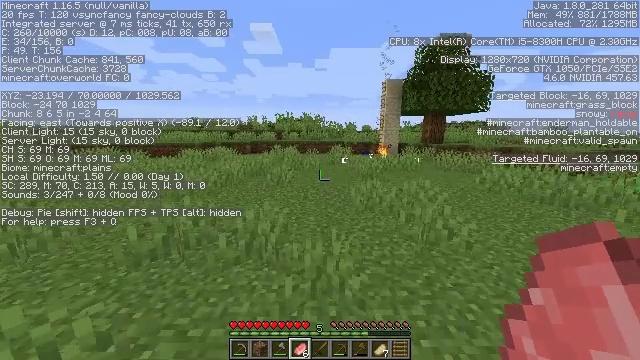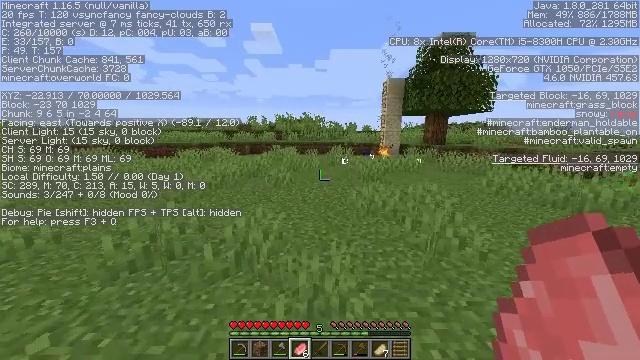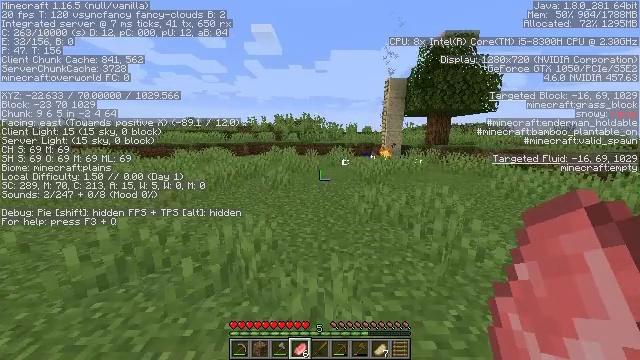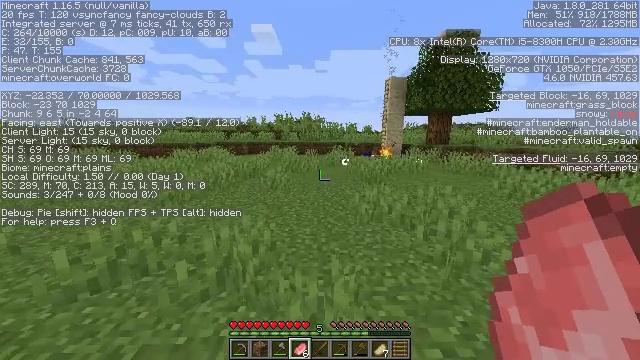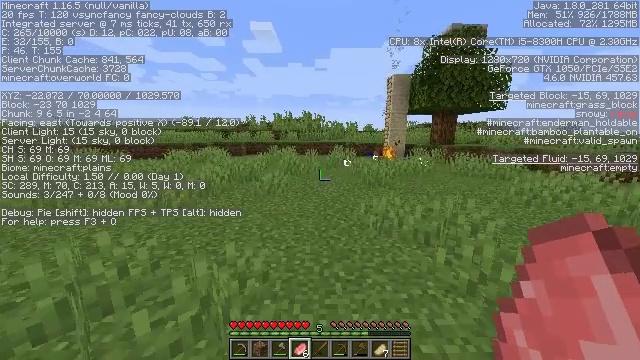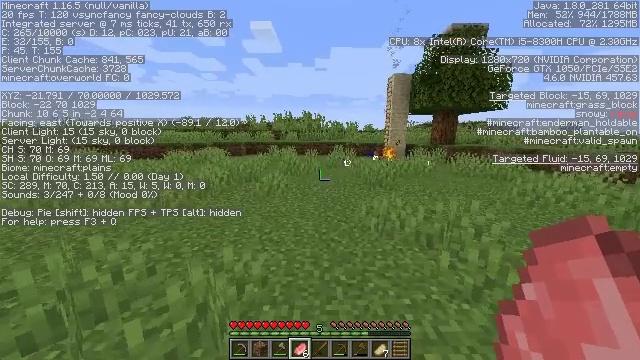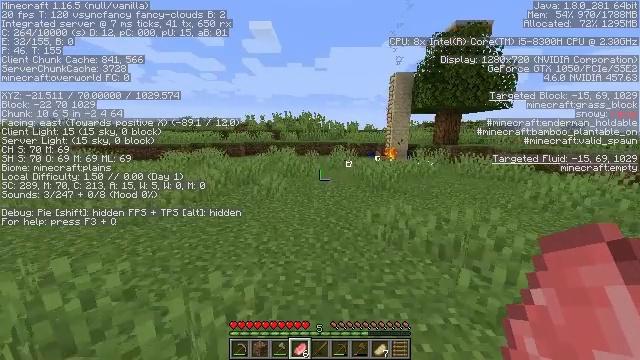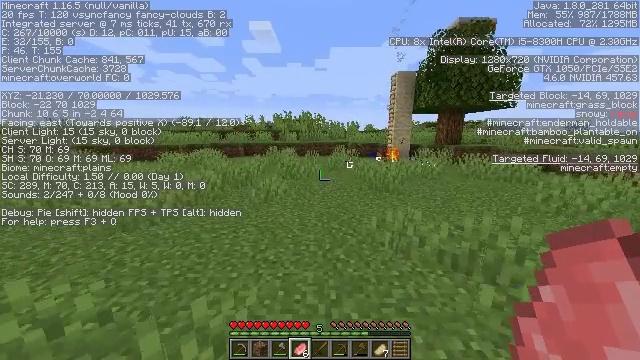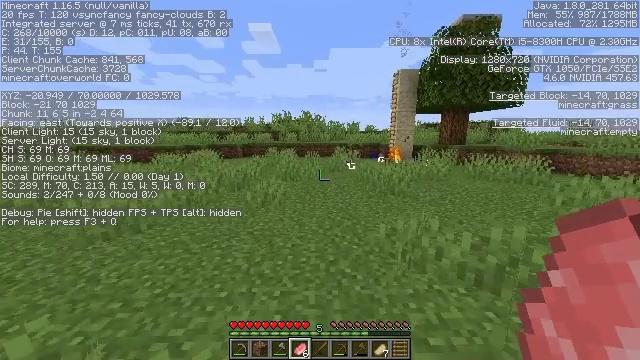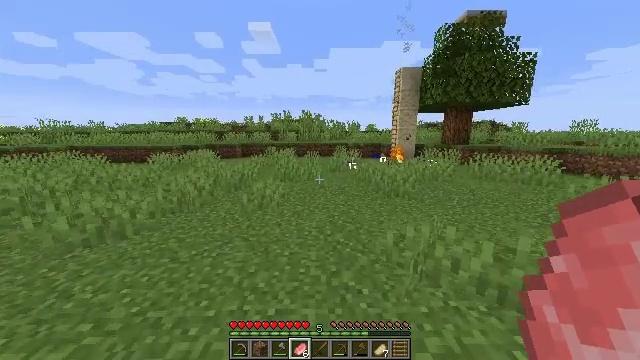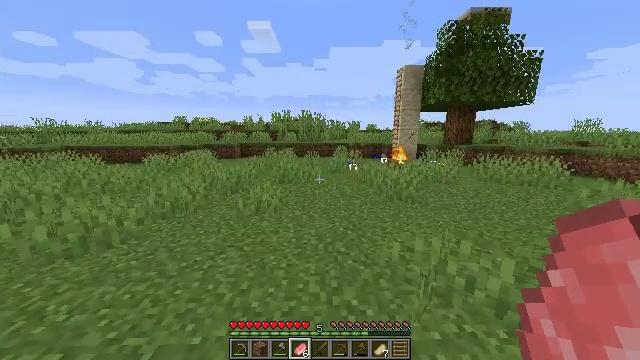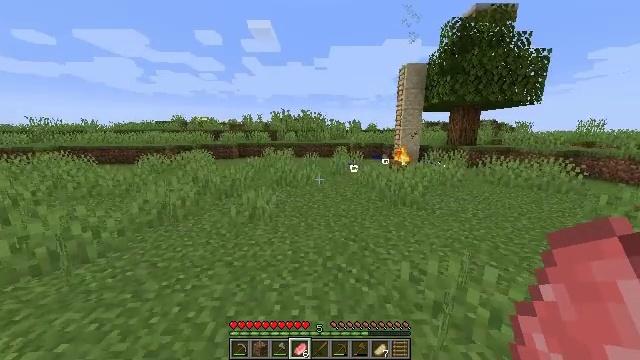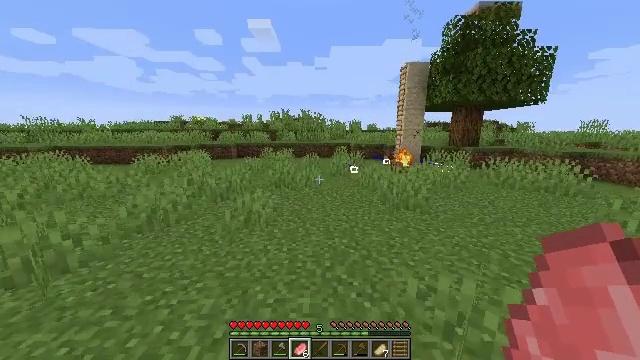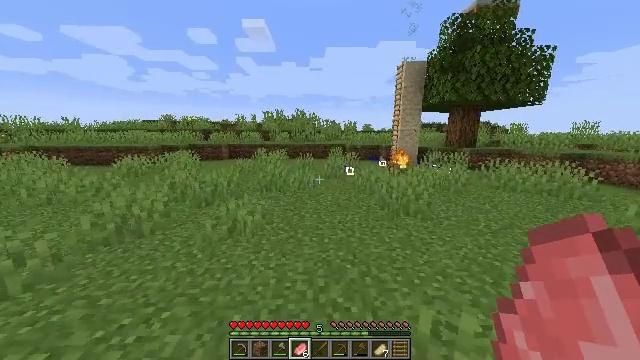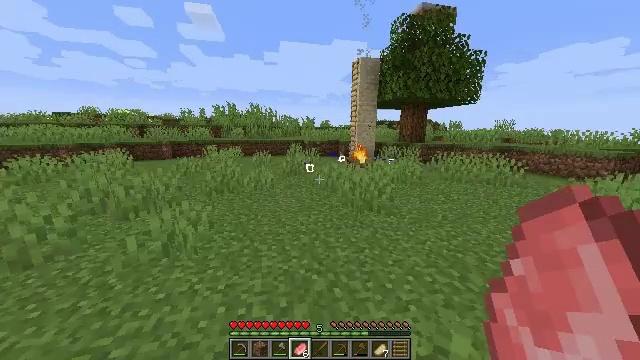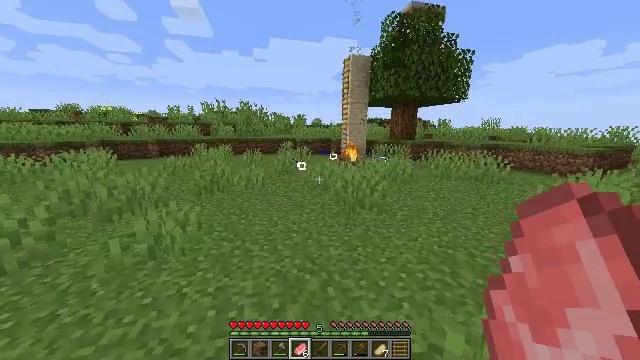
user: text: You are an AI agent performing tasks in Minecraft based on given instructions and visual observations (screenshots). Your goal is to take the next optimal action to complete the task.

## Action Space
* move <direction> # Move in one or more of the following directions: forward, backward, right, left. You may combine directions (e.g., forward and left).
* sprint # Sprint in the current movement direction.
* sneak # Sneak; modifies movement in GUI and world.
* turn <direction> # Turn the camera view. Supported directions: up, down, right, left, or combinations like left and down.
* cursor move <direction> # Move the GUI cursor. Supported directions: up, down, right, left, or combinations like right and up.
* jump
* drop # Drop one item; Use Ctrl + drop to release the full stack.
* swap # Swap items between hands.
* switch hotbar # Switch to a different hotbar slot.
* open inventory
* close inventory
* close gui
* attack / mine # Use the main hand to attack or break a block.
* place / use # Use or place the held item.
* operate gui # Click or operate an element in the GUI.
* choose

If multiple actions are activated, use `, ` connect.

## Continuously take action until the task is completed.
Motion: motion action
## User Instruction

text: Use a crafting table to create orange dye.
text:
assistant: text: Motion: move forward
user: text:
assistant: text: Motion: move forward
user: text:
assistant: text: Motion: move forward
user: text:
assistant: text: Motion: move forward
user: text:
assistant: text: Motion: move forward
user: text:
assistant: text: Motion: move forward
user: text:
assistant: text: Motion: move forward
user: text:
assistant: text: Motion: move forward
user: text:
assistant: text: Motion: move forward
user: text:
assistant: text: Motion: move forward
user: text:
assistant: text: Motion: move forward
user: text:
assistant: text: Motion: move forward
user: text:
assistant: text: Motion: move forward, turn right
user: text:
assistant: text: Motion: move forward, turn right and down
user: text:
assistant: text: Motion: move forward, turn right
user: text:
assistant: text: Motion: move forward
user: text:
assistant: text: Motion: move forward
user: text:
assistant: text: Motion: move forward
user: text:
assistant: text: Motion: move forward
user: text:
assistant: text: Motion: move forward
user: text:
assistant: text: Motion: move forward
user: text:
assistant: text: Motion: move forward
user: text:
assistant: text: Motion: move forward
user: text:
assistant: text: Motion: move forward
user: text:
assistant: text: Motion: move forward
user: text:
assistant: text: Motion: move forward
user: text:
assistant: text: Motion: move forward
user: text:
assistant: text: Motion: move forward
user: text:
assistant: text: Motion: move forward
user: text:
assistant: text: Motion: move forward